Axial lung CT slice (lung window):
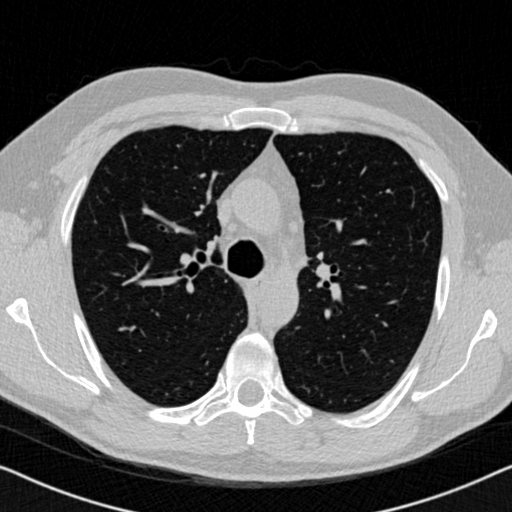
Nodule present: no